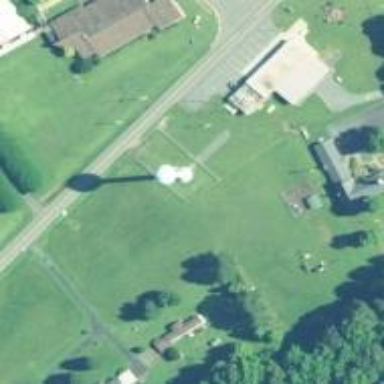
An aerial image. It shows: Water tower that is man-made.